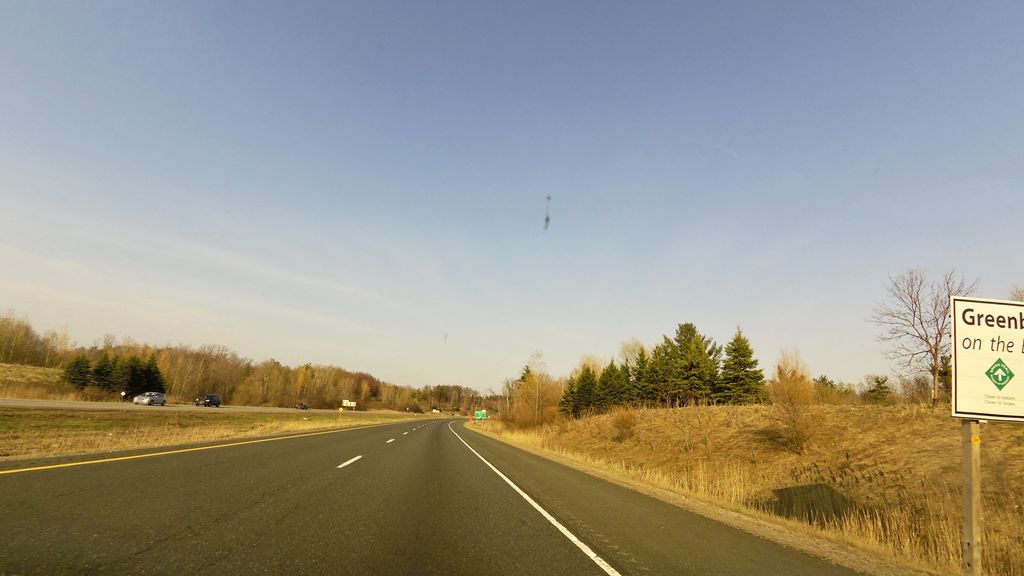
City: hamilton